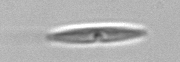
Label: pennate